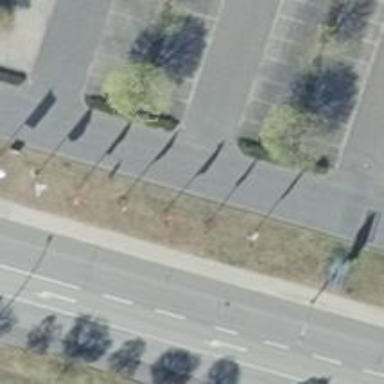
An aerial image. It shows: Paved parking aisle serving as service road.